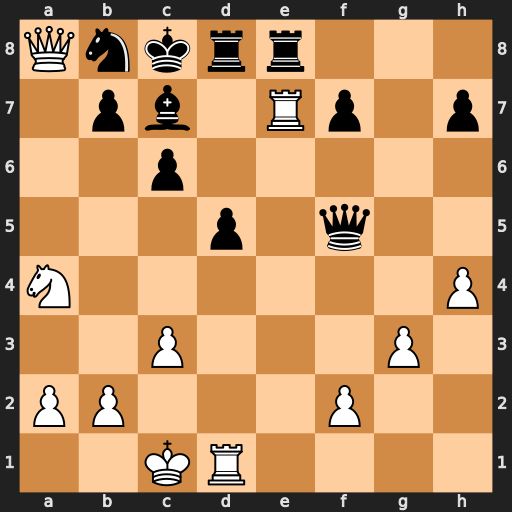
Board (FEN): Qnkrr3/1pb1Rp1p/2p5/3p1q2/N6P/2P3P1/PP3P2/2KR4
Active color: w
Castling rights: -
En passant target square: -
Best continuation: Nb6+ Bxb6 Qxb7#